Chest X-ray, AP view. Patient: 60 years old, sex M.
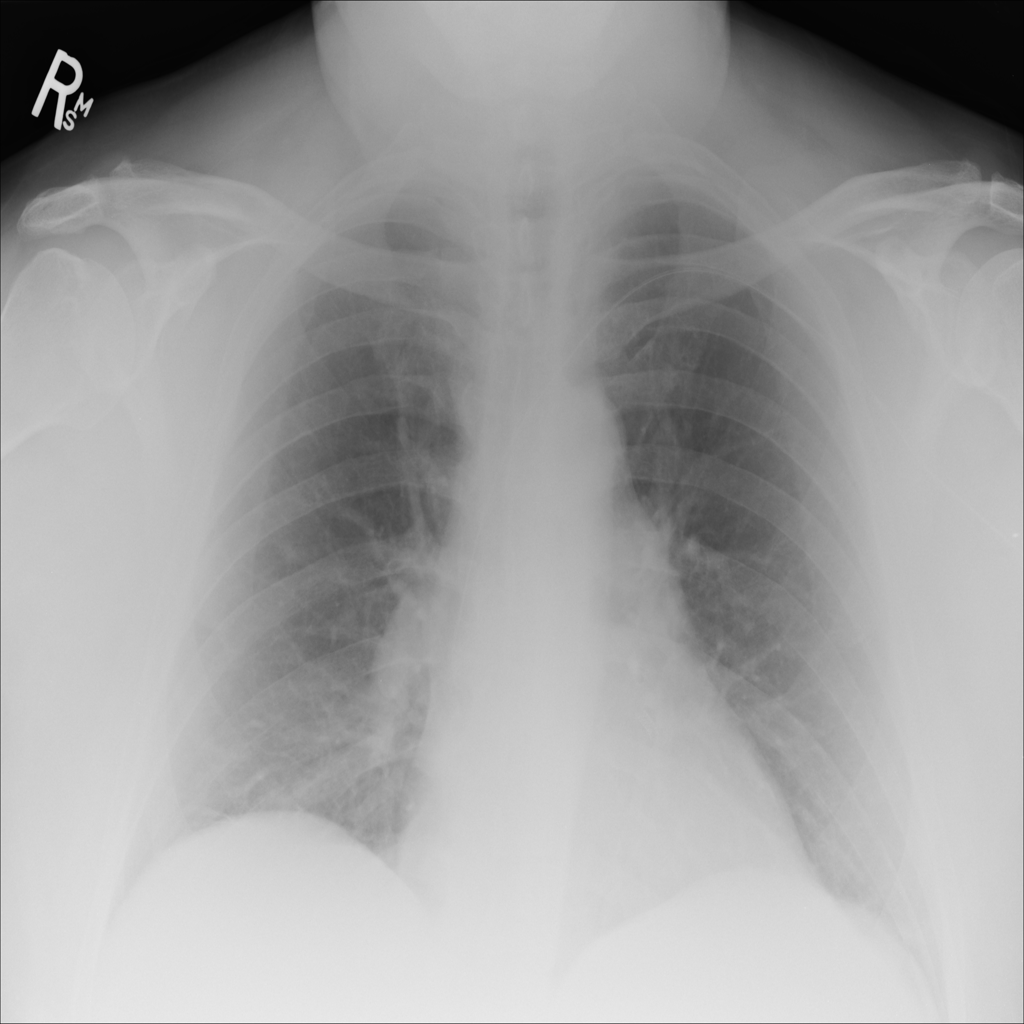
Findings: No Finding